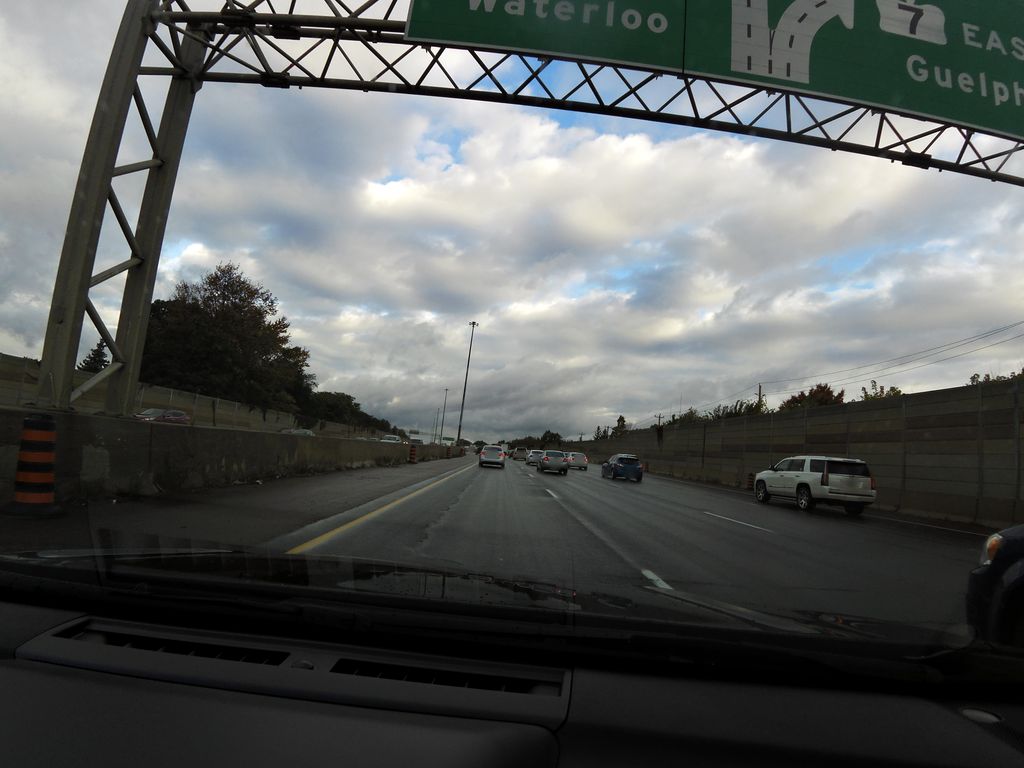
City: kitchener-waterloo